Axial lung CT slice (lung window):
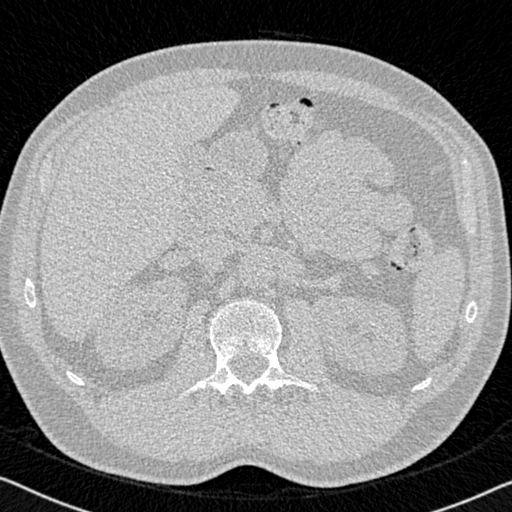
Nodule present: no